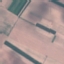
Land use / land cover class: AnnualCrop